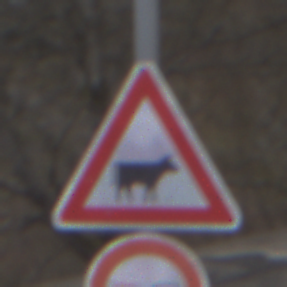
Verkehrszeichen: ViehtriebLinks
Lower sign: Ueberholverbot
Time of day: MorningAfternoon
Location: Outdoor (Suburban)
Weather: Overcast
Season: NotSpecified
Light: Natural